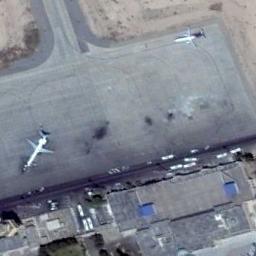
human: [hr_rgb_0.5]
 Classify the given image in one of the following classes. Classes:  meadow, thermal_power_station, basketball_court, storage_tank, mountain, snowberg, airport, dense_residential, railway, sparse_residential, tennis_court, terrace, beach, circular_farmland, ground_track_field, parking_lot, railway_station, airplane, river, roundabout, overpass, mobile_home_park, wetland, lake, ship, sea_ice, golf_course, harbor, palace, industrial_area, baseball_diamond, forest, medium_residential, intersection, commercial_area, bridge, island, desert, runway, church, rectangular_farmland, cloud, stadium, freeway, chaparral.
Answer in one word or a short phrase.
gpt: airplane